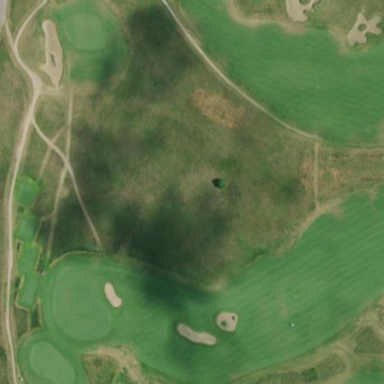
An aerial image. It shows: Scenic golf fairway.